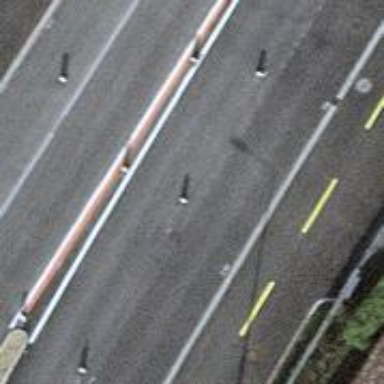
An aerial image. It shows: Primary highway with asphalt surface and sidewalks on both sides.